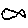
Label: fish